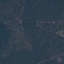
Land use / land cover class: Forest